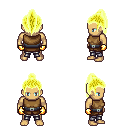
a pixel art fantasy rpg character, male body template, human, tanned skin, leather chest armor, metal pants, gold long topknot hairstyle, gold gloves, four views (front, back, left, right), 2x2 character sprite sheet, small pixel art, hard edges, no anti-aliasing